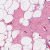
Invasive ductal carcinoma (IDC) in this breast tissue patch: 0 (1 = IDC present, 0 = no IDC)